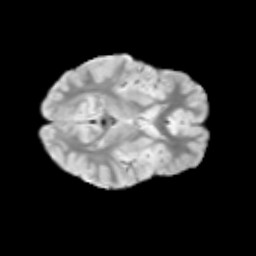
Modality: T2w
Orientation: axial
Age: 9
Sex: female
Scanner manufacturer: siemens
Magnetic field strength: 3 T
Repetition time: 3.8 s
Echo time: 0.07 s